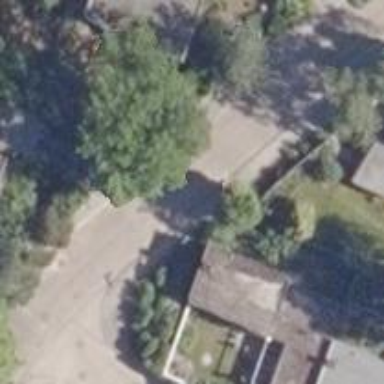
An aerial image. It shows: Residential road with concrete plates as the surface. There are sidewalks on both sides.